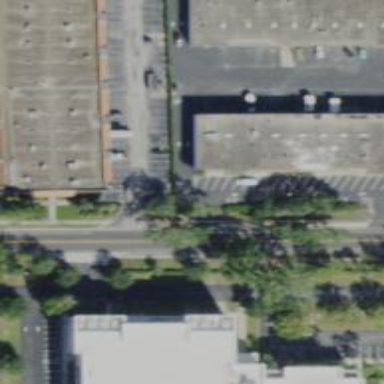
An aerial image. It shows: Tertiary road with asphalt surface and sidewalk on the left.